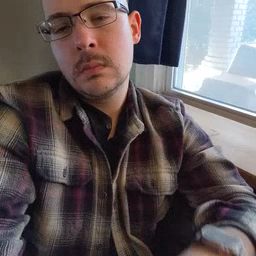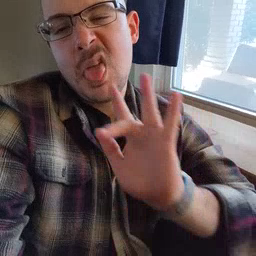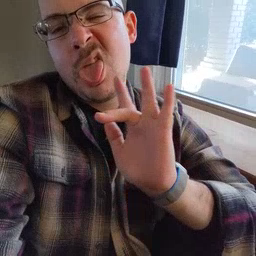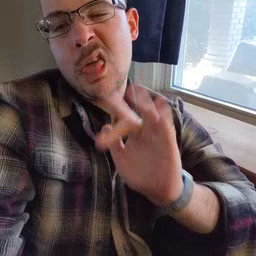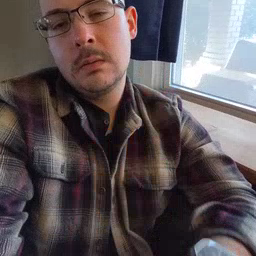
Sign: yucky